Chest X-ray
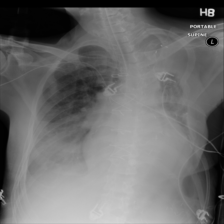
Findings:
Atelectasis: negative
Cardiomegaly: negative
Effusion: positive
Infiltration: positive
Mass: negative
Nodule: negative
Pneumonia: negative
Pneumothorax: negative
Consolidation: negative
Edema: negative
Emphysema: negative
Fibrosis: negative
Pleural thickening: negative
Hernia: negative